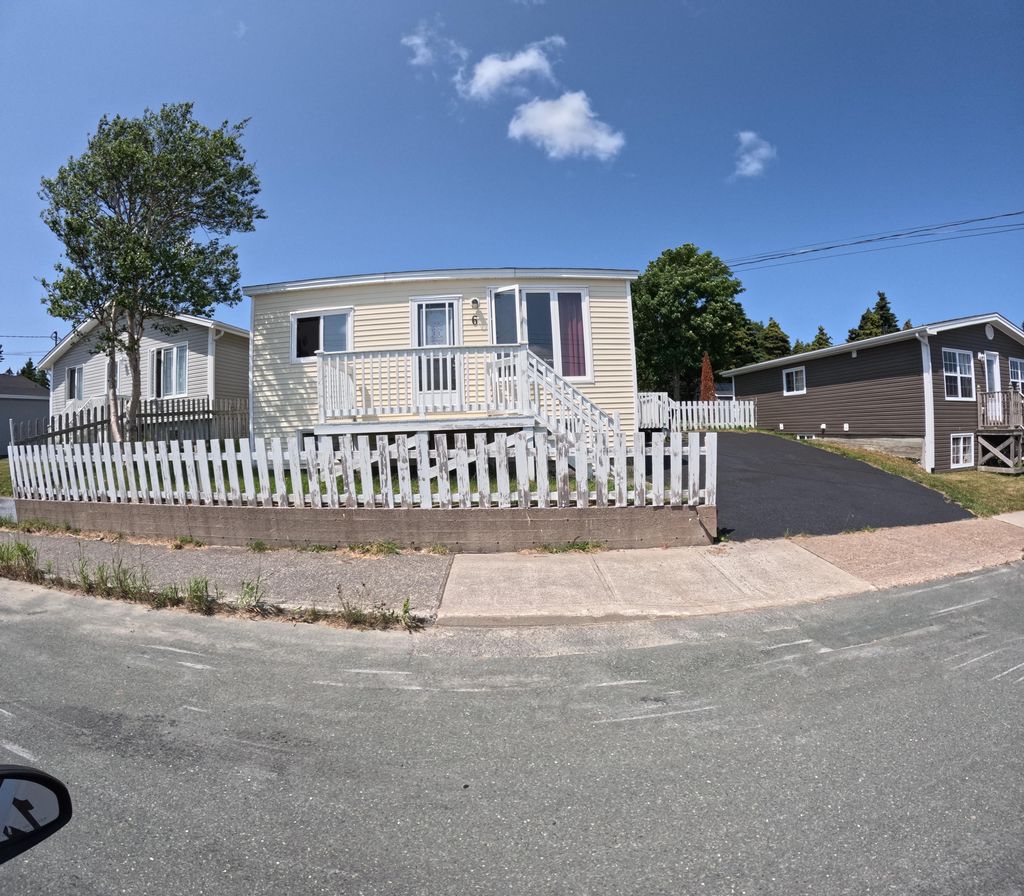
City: st_johns